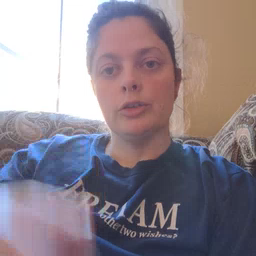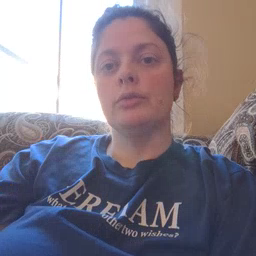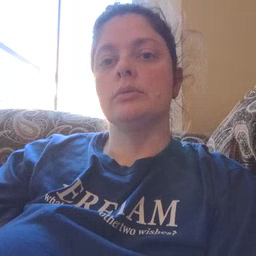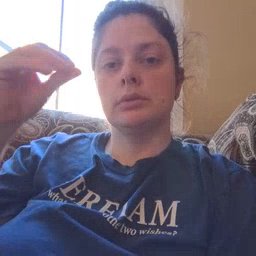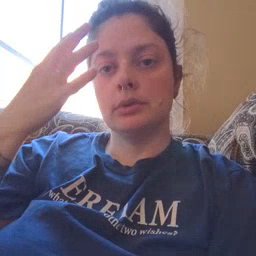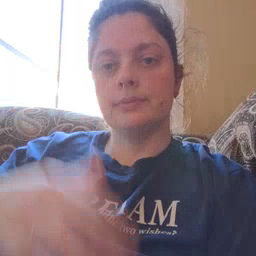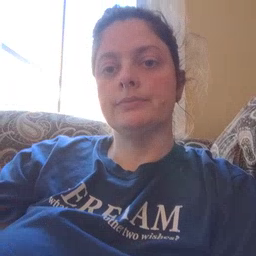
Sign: sun